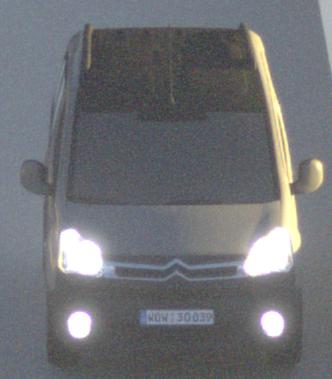
Make: Citroen
Model: Berlingo Kombi VTi 120
Detailed model: Berlingo (II) Kombi
Model produced from: 2009/12
Model produced until: 2012/03
Doors: 5
Color: gray
Road condition: dry road
Daytime: sunrise or sunset
Contrast: high contrast